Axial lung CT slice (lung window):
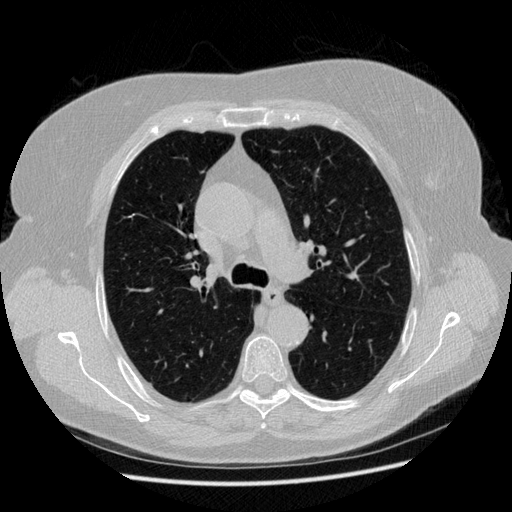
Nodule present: no